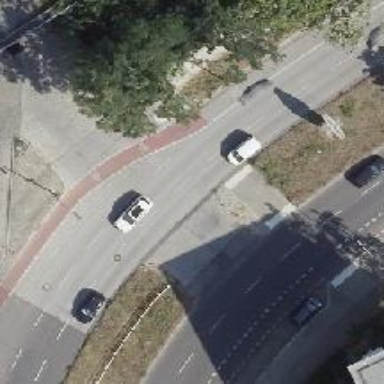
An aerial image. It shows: Unmarked road crossing.